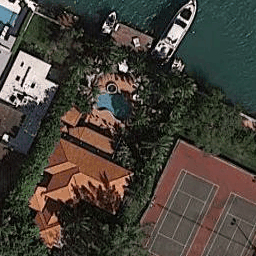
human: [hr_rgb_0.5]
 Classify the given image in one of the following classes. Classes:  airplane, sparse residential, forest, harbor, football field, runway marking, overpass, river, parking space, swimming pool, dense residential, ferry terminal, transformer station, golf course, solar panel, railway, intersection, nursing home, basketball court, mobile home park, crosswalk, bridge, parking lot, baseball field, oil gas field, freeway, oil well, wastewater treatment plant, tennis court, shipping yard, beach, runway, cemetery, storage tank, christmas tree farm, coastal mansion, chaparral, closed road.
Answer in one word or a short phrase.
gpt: coastal mansion